Field crop: maize
Growth stage: 2
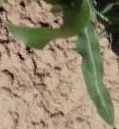
Species: maize